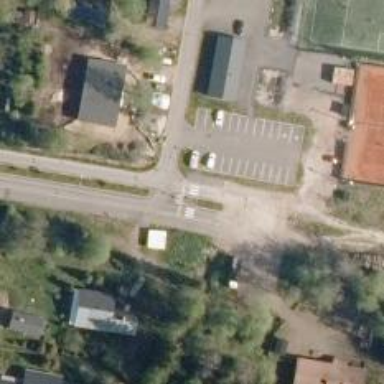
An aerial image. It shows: Uncontrolled crossing with pedestrian island.